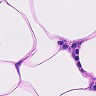
Metastatic tissue present: no